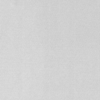
Label: not_dusty